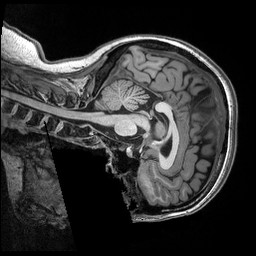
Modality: T1w
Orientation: sagittal
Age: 18
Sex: female